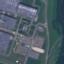
Land use / land cover: Industrial